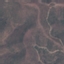
Land use / land cover: HerbaceousVegetation